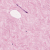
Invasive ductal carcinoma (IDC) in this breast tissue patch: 0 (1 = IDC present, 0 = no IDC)